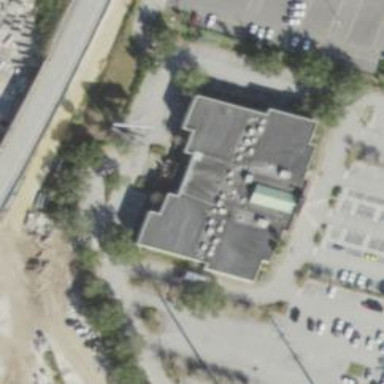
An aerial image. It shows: Commercial building.